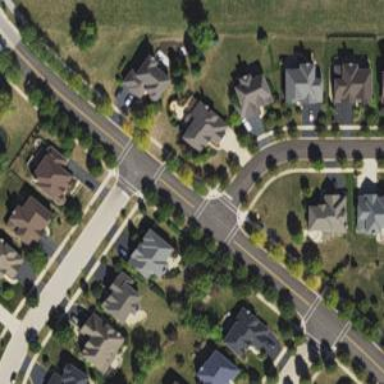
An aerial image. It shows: Residential road with separate asphalt sidewalk.